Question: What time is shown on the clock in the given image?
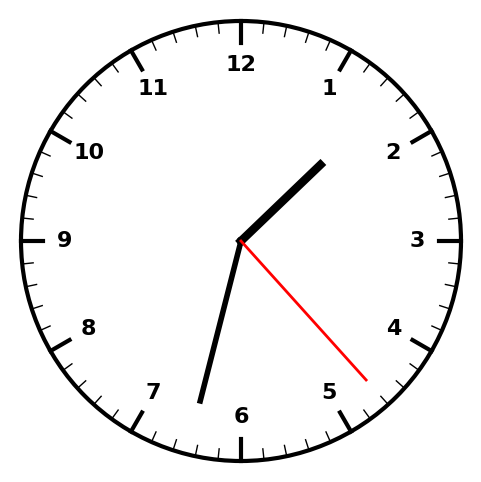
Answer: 01:32:23